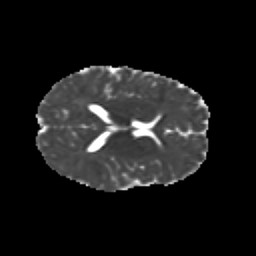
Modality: MD
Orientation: axial
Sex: male
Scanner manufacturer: siemens
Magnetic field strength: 3 T
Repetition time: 5 s
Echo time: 0.071 s